A scalogram (wavelet time-scale view) of one vibration snapshot from a rotating machine is shown. Determine the machine's mechanical condition. Answer with exactly one of: normal, misalignment, unbalance, looseness.
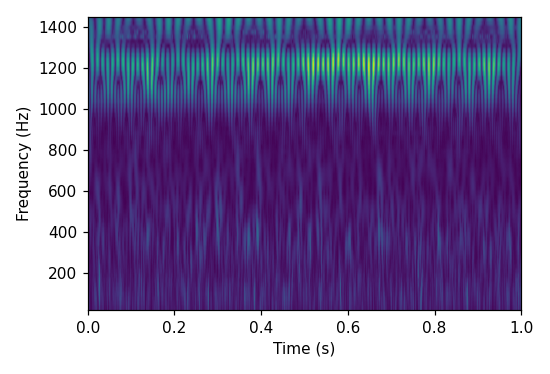
Answer: looseness